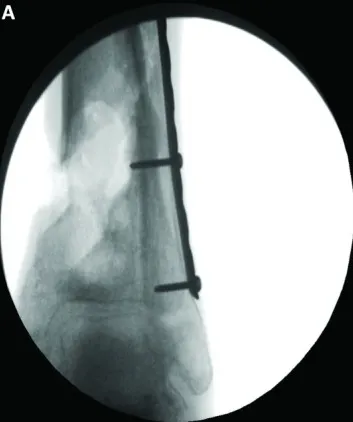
(a, b) Fluoroscopic image and wound following first-stage debridement and antibiotic bead placement.
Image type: radiology (x_ray)